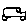
Label: car